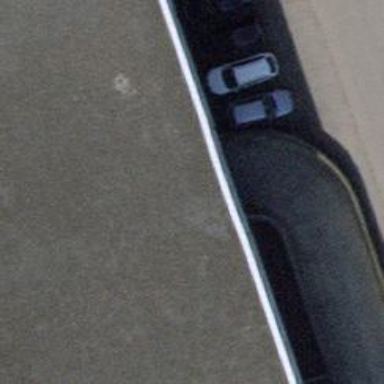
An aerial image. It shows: Parking area.